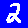
Digit: 2